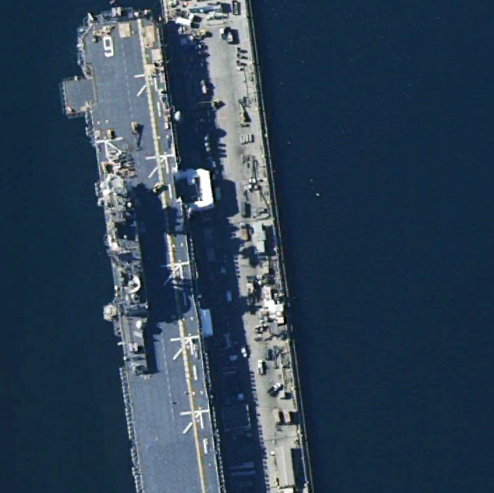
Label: assault